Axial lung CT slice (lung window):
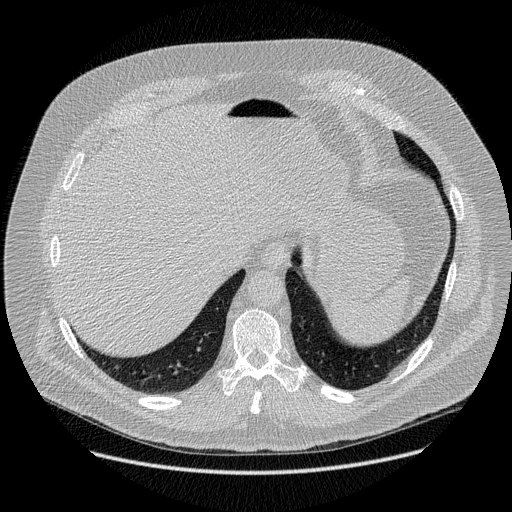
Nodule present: no